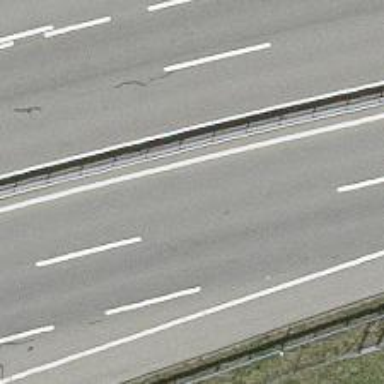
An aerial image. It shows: Motorway.